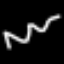
Label: squiggle